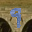
Label: 9